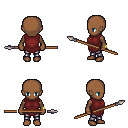
a pixel art fantasy rpg character, female body template, human, dark skin, maroon tunic, metal pants, plain hairstyle, bracelets, spear, four views (front, back, left, right), 2x2 character sprite sheet, small pixel art, hard edges, no anti-aliasing